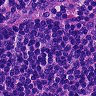
Metastatic tissue present: no